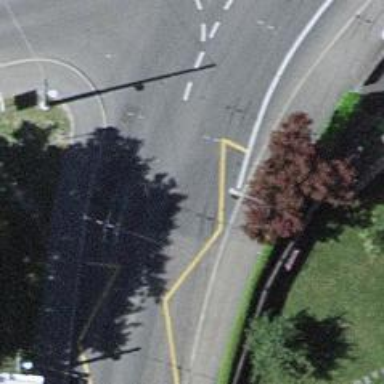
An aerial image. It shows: Trolleybus stop position for public transport.